Field crop: maize
Growth stage: 2
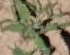
Species: atriplex